Question: Is there a way to show the subitems of an item in a listview below it? I don't want to separate the item in first column and subsequent subitems in subsequent columns, I want it all in a single column and if there were to be more items I want every item separated by a line. Something like this but in C#.

Maybe if it is not possible could it be to make every item like an expandable list?
My code for now is:
'''
lstEvents.View = View.Details;
lstEvents.ForeColor = Color.Black;
lstEvents.Columns.Add("Events");
ListViewItem item = new ListViewItem("Event name");
item.SubItems.Add("23/04/2012");
item.SubItems.Add("$20000");
item.SubItems.Add("this would be the event description");
'''
im using windows forms
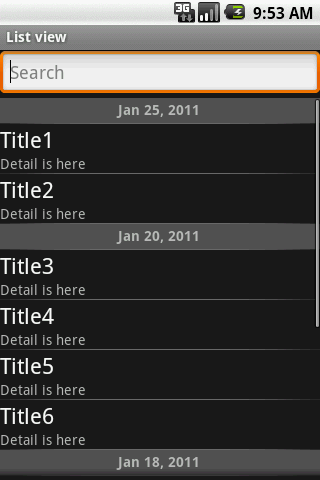
Answer: In Tile view, each "column" appears as a "row" under the primary column. This will give you what you asked for, but probably not what you want.
You can owner draw the Tile view to produce something like this
<URL>
<URL>
You can do this all yourself using just a plain ListView, but the <URL> makes this easier.